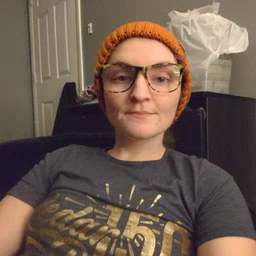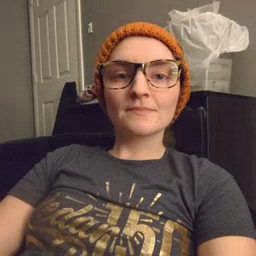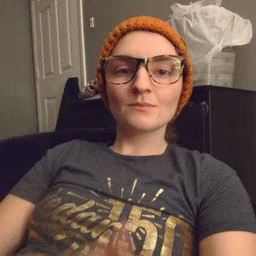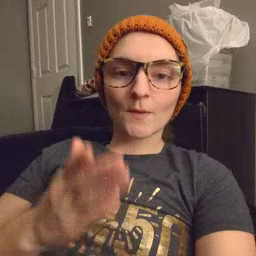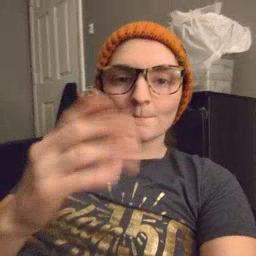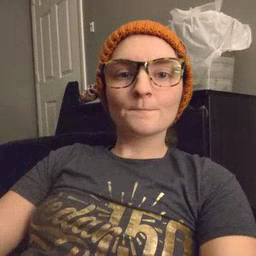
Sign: boat